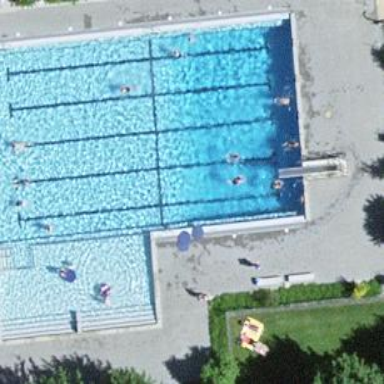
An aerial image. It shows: Swimming pool area designated for leisure and sport.